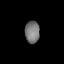
Tissue: skin
Cell type: Fibroblasts
Senescence score: 0.7735
Nuclear area (px): 320
Mean DAPI intensity: 117.044